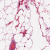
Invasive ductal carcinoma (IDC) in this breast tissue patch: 0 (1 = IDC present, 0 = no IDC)